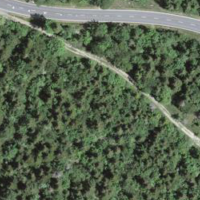
EUNIS habitat code: 41
Species observed at this site:
Convallaria majalis